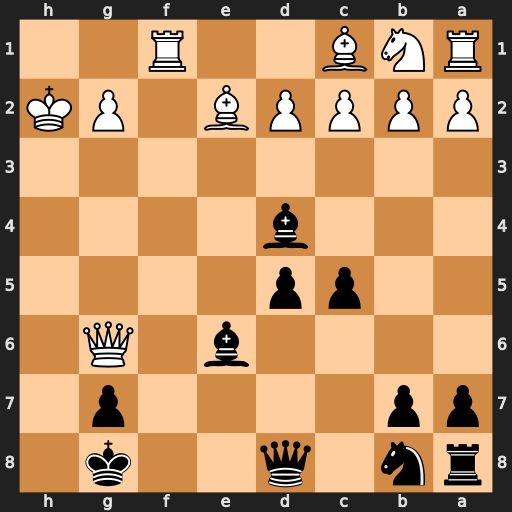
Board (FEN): rn1q2k1/pp4p1/4b1Q1/2pp4/3b4/8/PPPPB1PK/RNB2R2
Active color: b
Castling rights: -
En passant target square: -
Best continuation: Qh4#